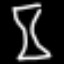
Label: hourglass